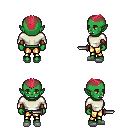
a pixel art fantasy rpg character, female body template, orc, green skin, white long-sleeve shirt, gold greaves, ruby red short mohawk hairstyle, leather bracers, white slippers, dagger, four views (front, back, left, right), 2x2 character sprite sheet, small pixel art, hard edges, no anti-aliasing